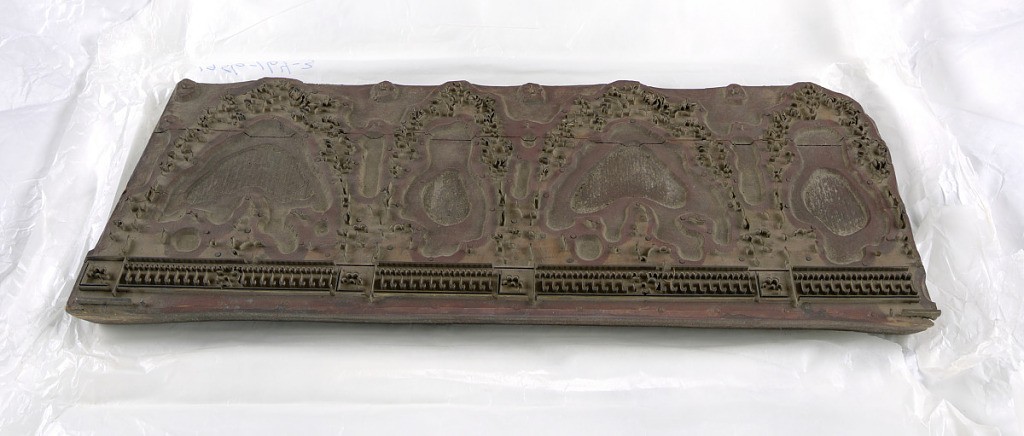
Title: Wood block
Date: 1860–70
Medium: Wood with brass inserts
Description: Rectangular block consisting of five layers of laminated wood, of which the upper is carved. Shaped brass plates and pegs provide the highlights for a pattern with four-scalloped drapery, produced from woodblocks 1956-164-1 and -2.